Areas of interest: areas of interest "Commercial service"
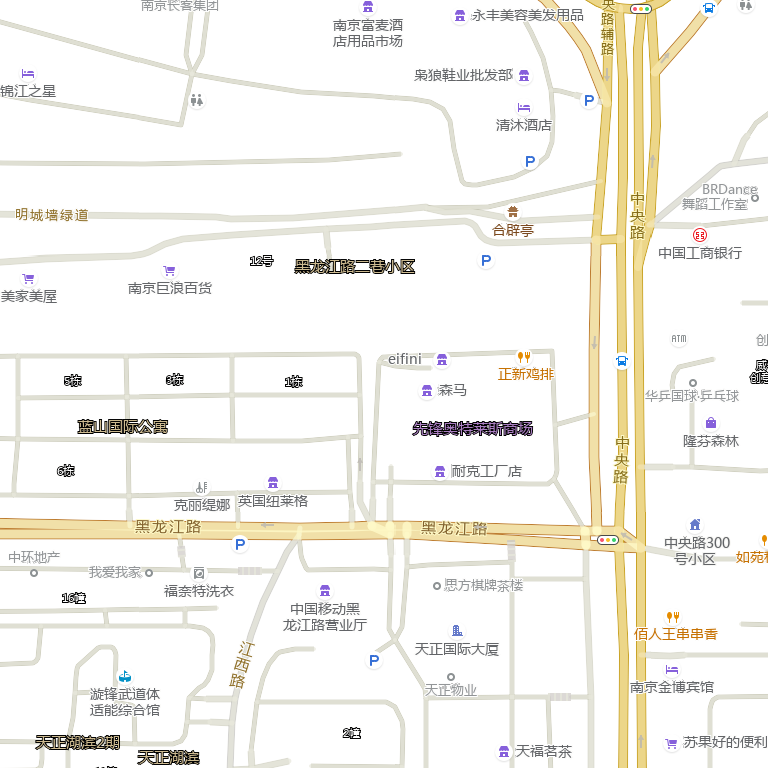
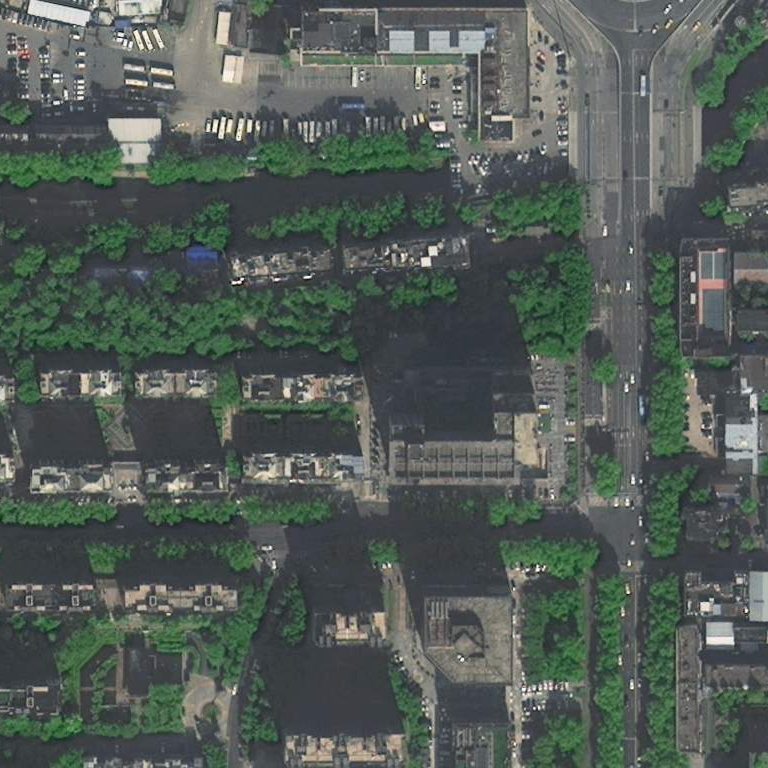